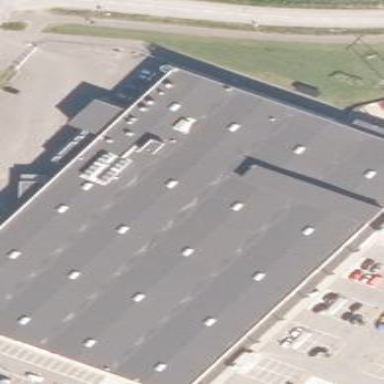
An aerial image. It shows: Mall building with shops.